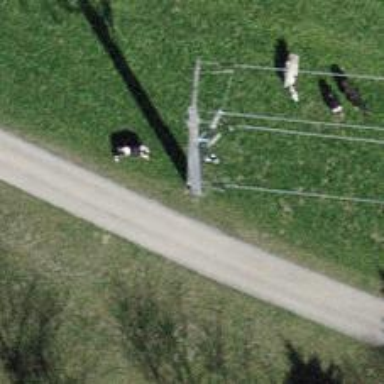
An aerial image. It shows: Three power cables.